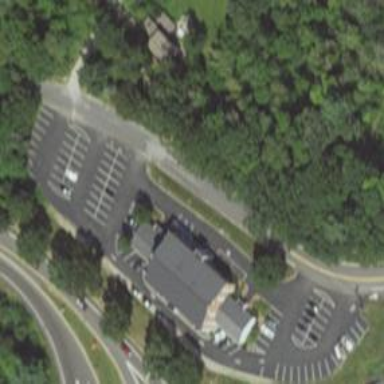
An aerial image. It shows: Parking space is available.